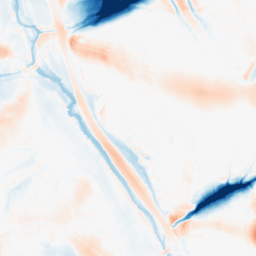
Category: morphological
Decomposition family: morphological_ellipse
Decomposition parameters: operation: average
width: 50
height: 50
Upsampling method: bilinear
Upsampling parameters: scale: 8
Upsampling scale: 8